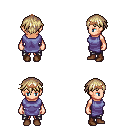
a pixel art fantasy rpg character, female body template, human, light skin, chain tabard jacket, metal pants, white blonde short bangs hairstyle, bronze tiara, brown shoes, four views (front, back, left, right), 2x2 character sprite sheet, small pixel art, hard edges, no anti-aliasing